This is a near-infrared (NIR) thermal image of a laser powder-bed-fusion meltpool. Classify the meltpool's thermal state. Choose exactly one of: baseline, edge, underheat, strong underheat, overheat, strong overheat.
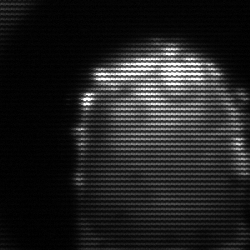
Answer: baseline